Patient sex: M
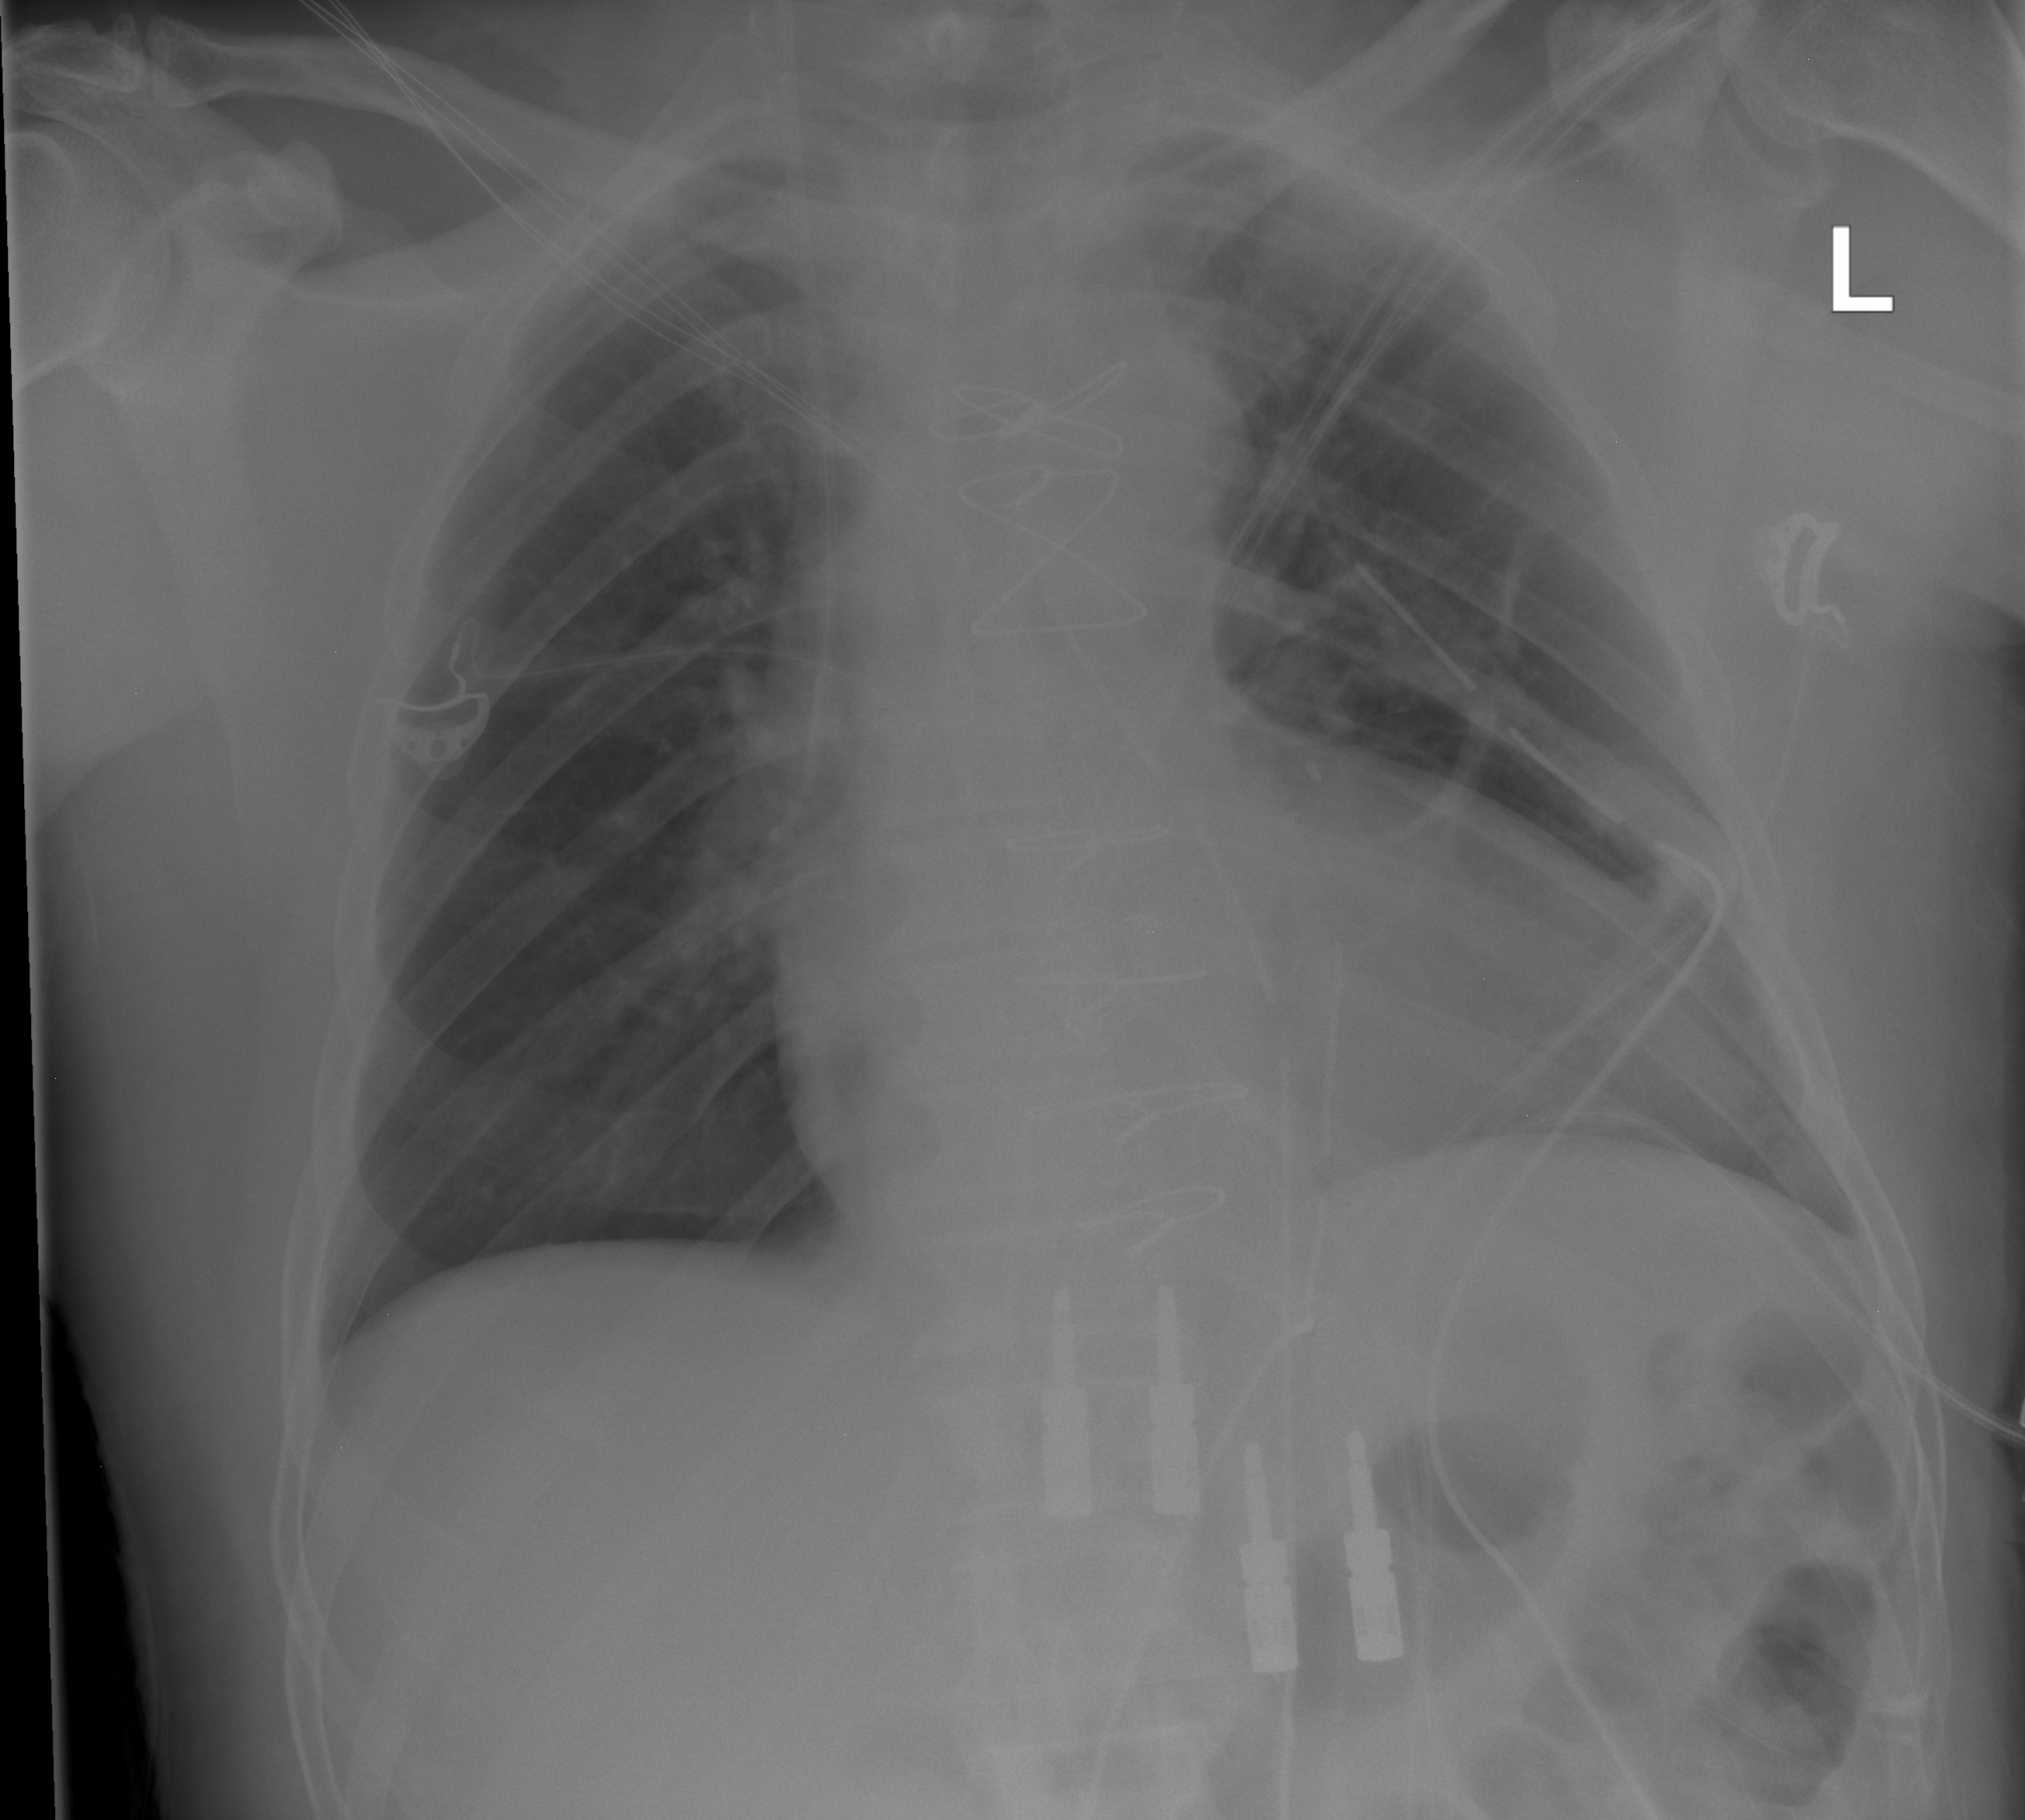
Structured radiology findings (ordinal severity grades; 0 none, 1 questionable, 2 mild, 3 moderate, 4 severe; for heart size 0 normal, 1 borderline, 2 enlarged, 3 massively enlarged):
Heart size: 0
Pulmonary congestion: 1
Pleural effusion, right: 0
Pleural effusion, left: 1
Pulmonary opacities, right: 0
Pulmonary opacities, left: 0
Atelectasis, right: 2
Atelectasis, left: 2